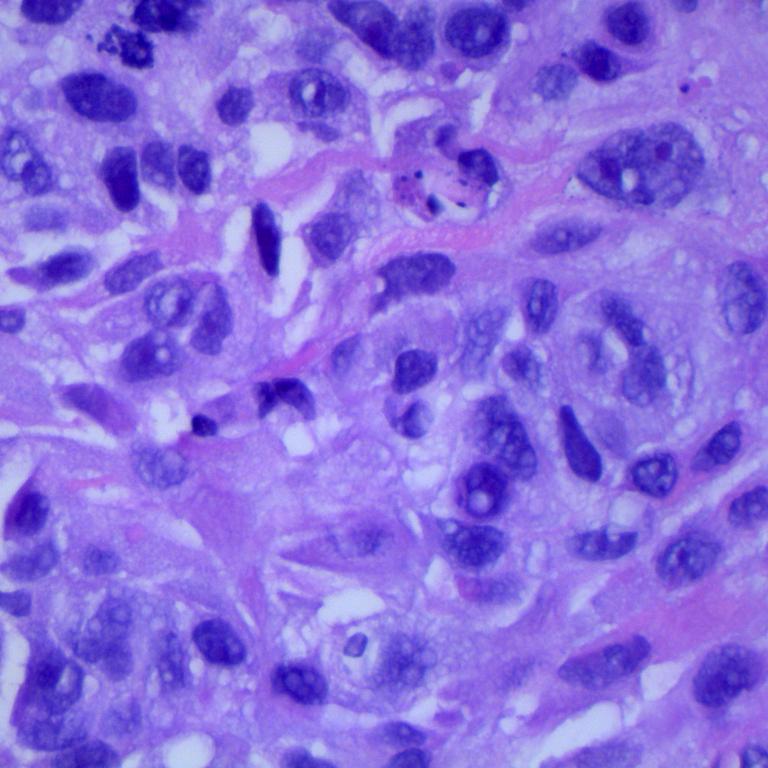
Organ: lung
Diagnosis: squamous carcinomas